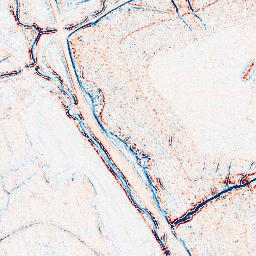
Category: edge_preserving
Decomposition family: bilateral
Decomposition parameters: d: 5
sigma_color: 100
sigma_space: 75
Upsampling method: cubic_mitchell
Upsampling parameters: scale: 2
Upsampling scale: 2